Chest X-ray. View position: PA
Patient age: 47
Patient sex: M
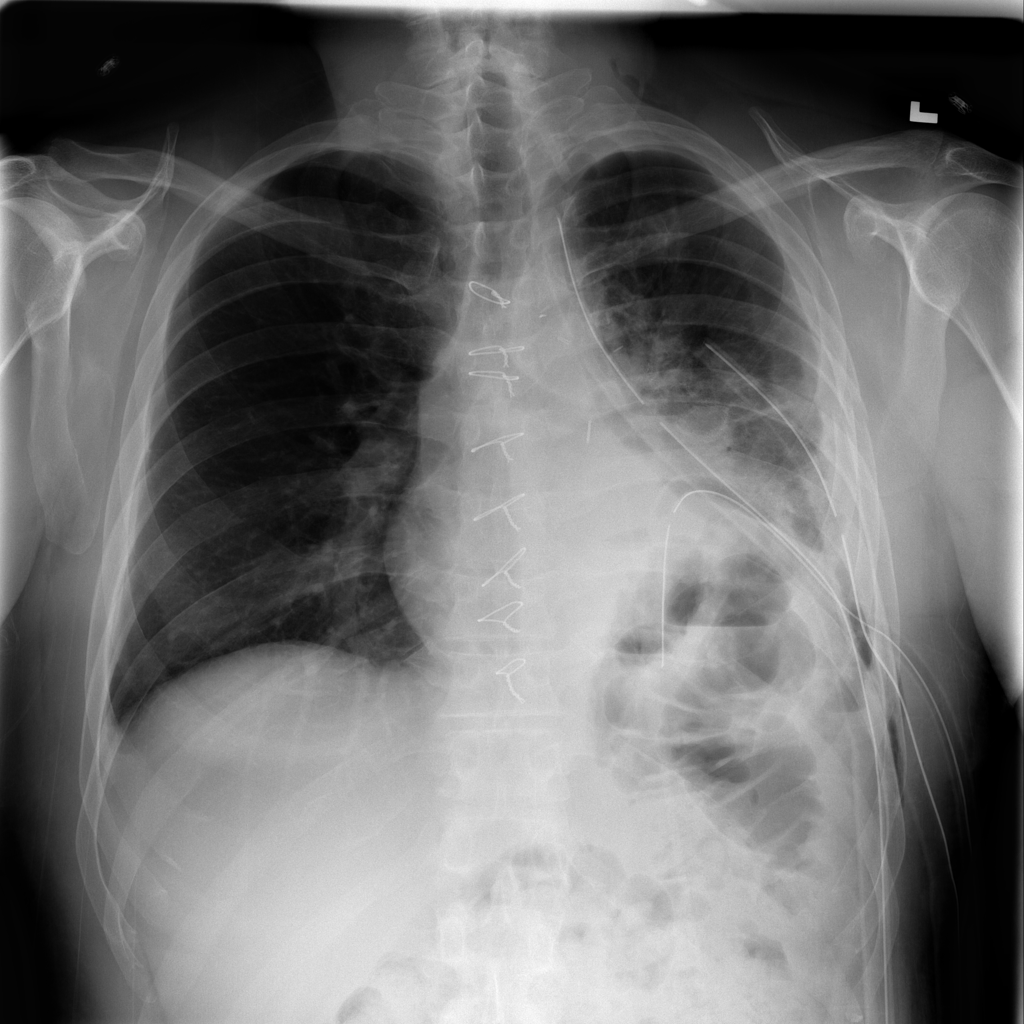
Finding: Pneumothorax